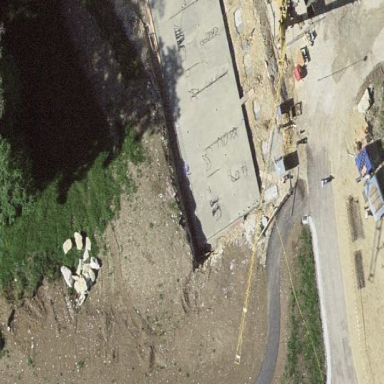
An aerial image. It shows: Toilets housed in building.